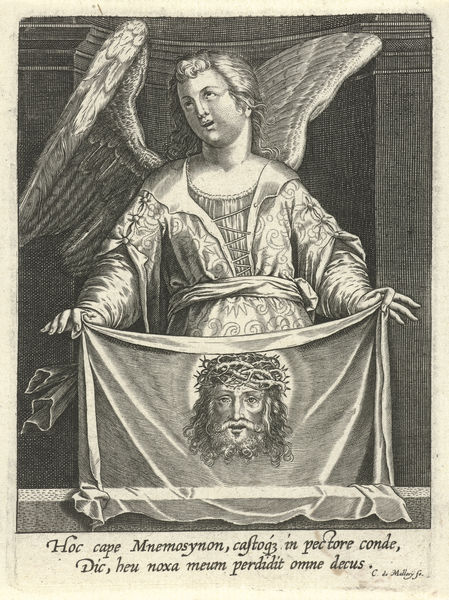
Titel: Engel met sudarium
Künstler: Karel van Mallery
Standort: Amsterdam
Institution: Rijksmuseum
Schlagwörter: flügel, weiß, kleid, schwarz, skizze, zeichnung, tuch, bart, bluse, federn, gesicht, halten, gewand, haare, locken, engel, schrift, zeigen, druck, sterne, schwarzweiß, sims, christus, jesus, leichentuch, geschnürt, haltend, spiralen, dornenkrone, dornenkranz, latein, schweisstuch, zeigend, noxa, hoc cape